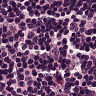
Metastatic tissue present: no